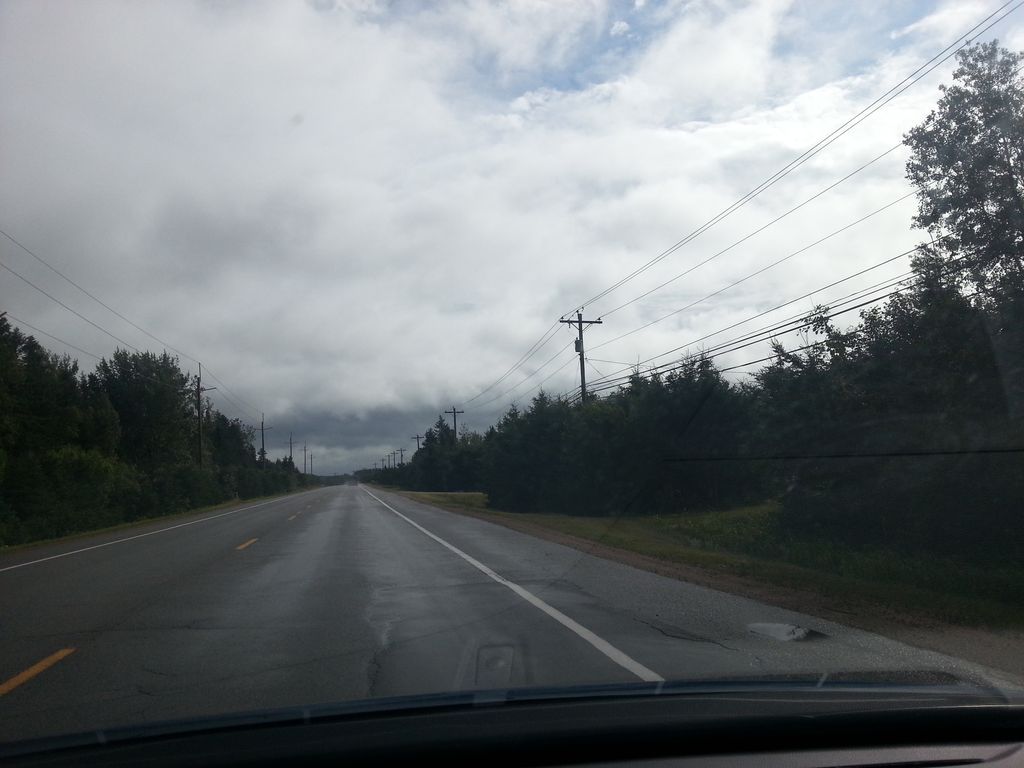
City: charlottetown